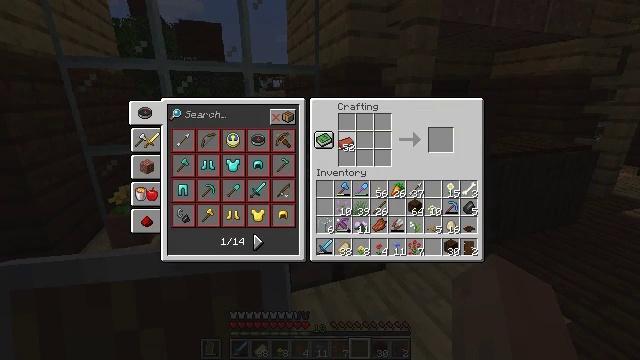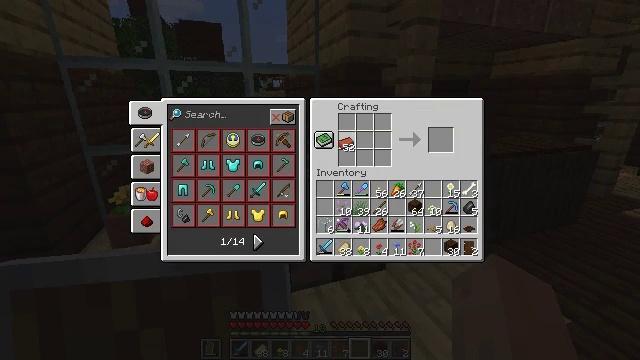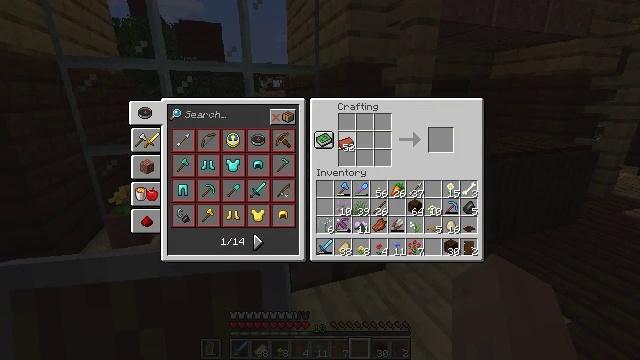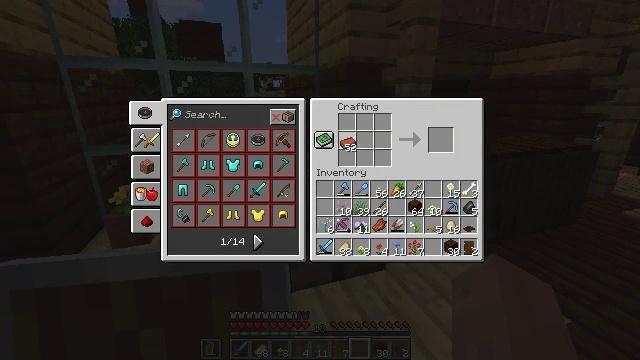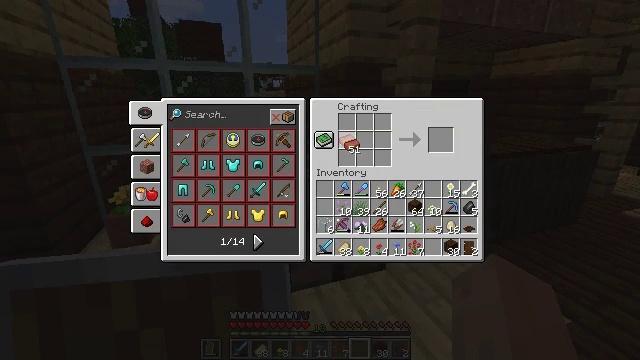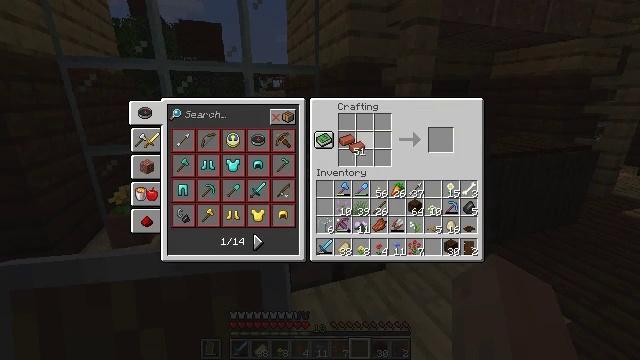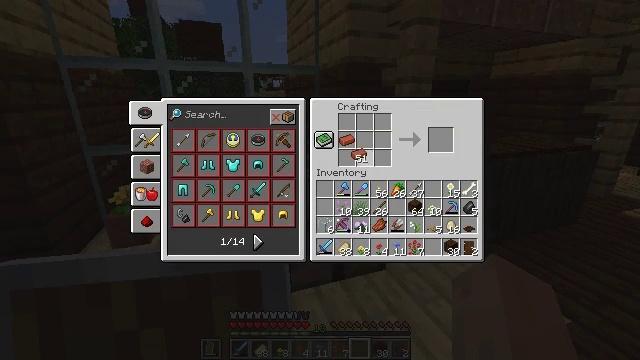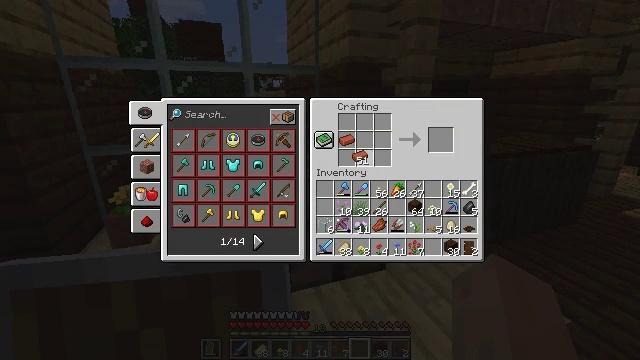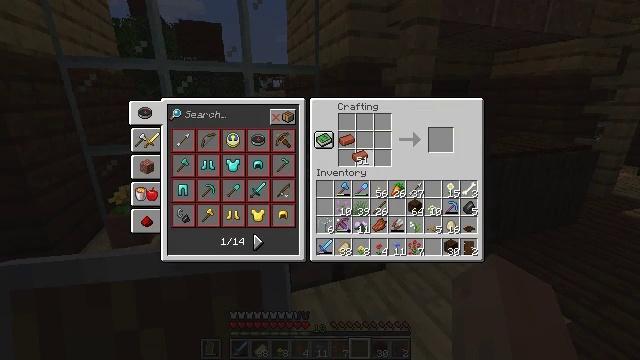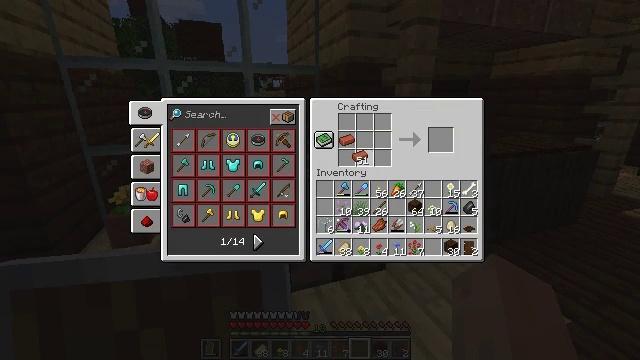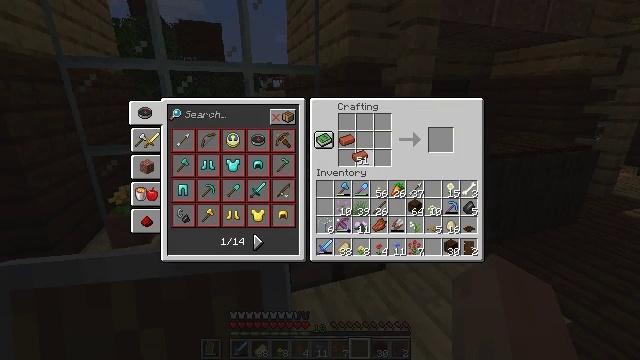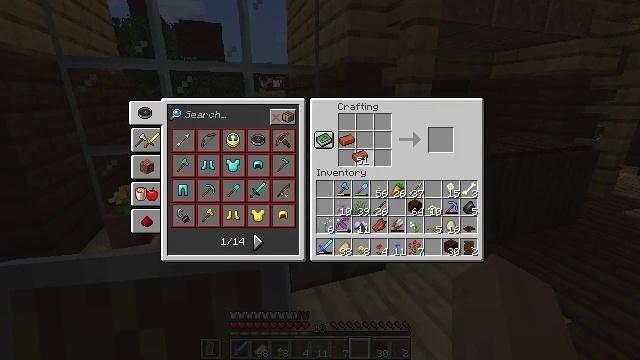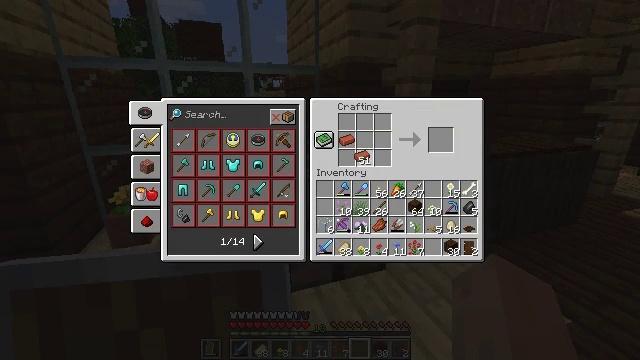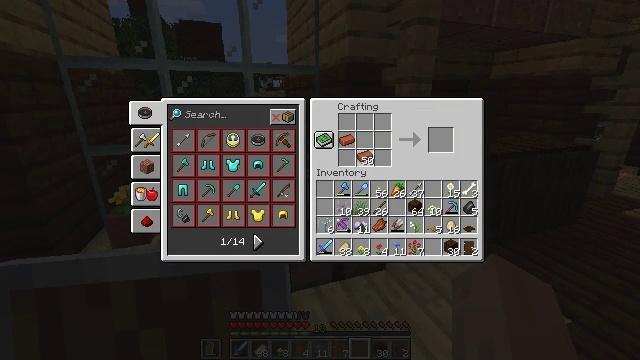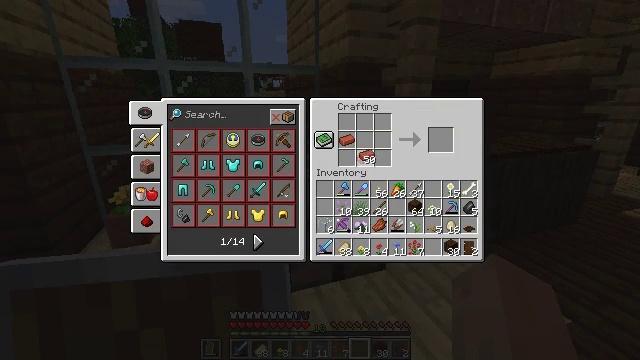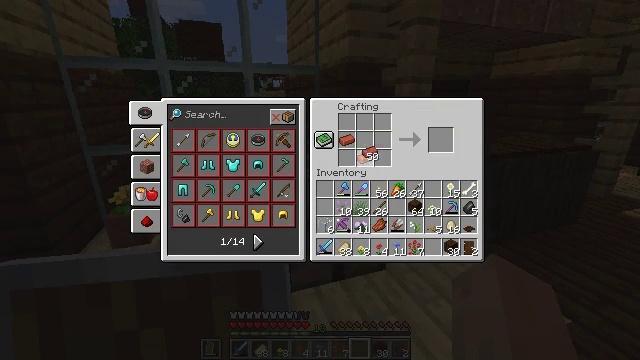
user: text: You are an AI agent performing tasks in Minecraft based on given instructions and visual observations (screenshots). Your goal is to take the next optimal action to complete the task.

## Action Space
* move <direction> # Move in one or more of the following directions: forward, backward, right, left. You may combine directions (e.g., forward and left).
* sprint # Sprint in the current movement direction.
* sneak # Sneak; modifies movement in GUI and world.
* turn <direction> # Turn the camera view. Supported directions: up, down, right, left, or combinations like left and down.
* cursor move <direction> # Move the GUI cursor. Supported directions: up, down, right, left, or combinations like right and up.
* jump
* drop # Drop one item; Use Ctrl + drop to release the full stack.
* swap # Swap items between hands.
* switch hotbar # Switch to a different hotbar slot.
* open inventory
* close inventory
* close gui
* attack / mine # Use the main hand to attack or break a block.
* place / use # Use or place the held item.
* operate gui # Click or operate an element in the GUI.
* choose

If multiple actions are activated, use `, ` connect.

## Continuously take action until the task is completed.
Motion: motion action
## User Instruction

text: Form a flower pot using the bricks.
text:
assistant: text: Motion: choose
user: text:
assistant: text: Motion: choose
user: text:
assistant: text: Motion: choose
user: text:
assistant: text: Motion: no_op
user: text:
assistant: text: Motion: no_op
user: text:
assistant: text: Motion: cursor move down
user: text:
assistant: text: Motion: no_op
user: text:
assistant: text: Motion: no_op
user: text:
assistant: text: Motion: no_op
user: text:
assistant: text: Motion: no_op
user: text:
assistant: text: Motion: choose
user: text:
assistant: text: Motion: choose
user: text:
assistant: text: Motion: no_op
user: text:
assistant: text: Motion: no_op
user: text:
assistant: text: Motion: no_op
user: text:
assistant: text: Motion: no_op
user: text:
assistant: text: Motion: no_op
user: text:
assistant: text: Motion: no_op
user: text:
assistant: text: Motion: no_op
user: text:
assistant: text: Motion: no_op
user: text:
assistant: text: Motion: no_op
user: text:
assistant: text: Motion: choose
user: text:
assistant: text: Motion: choose
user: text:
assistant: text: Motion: no_op
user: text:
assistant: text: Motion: no_op
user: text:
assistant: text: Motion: cursor move left and down
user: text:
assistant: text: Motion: cursor move left and down
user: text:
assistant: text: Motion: cursor move left and down
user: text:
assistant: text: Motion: no_op
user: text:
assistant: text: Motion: no_op